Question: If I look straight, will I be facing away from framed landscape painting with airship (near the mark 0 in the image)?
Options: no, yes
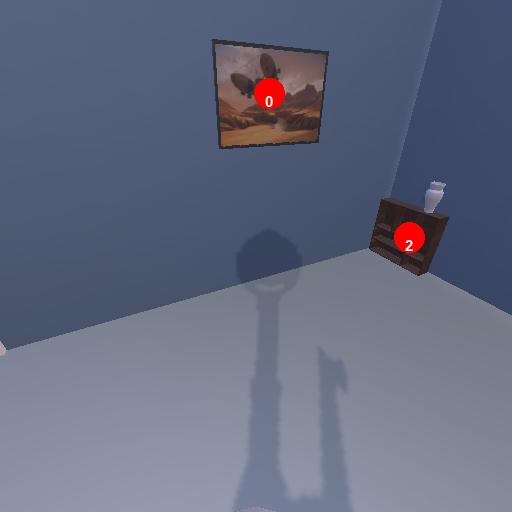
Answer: no